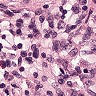
Metastatic tissue present: no